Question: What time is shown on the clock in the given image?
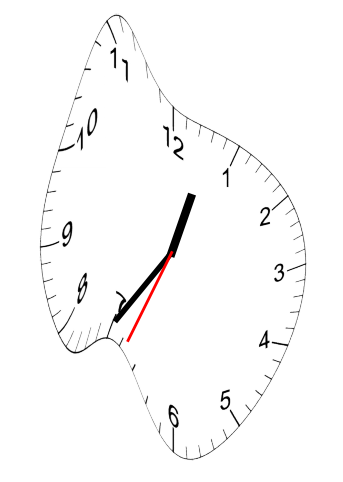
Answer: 12:35:34